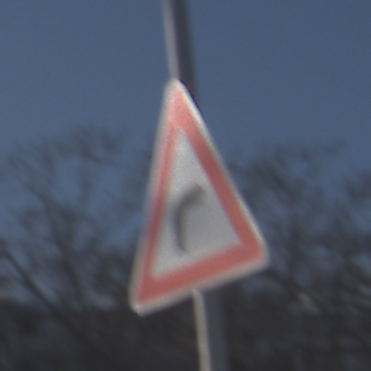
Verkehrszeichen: KurveRechts
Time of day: MorningAfternoon
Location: Outdoor (Nature)
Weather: PartlyCloudy
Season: Winter
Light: Natural